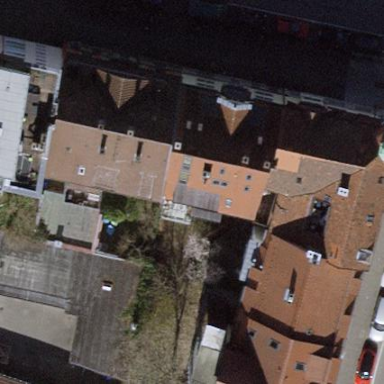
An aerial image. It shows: Terrace building.